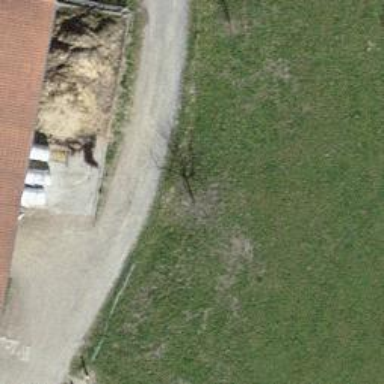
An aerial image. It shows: Gravel path.